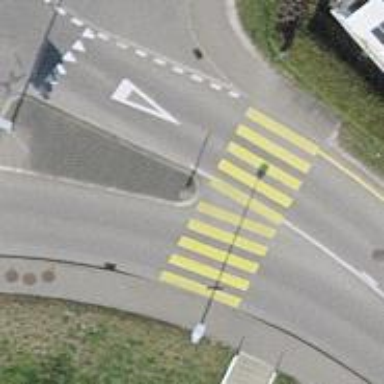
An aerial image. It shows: Uncontrolled road crossing with markings.